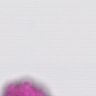
Metastatic tissue present: no